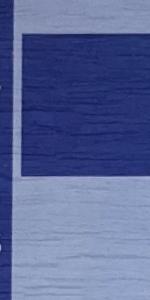
Label: Empty